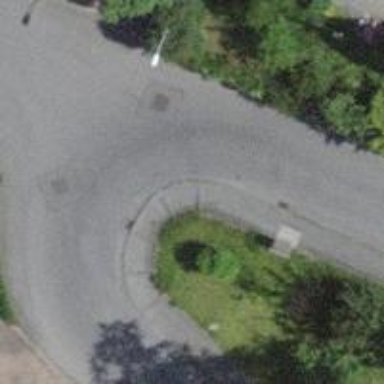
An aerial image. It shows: Kerb serving as barrier.